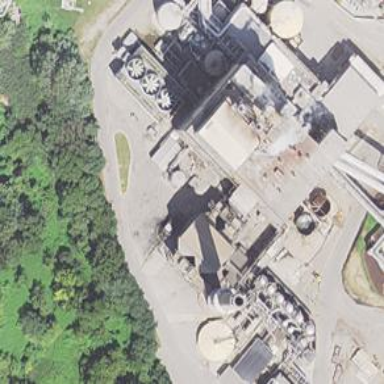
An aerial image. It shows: Power plant.